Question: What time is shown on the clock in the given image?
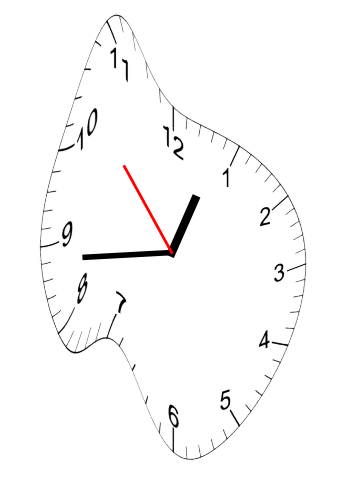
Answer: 12:43:53